Interaction volume radius: 5 \u00c5
Interaction volume height: 50 \u00c5
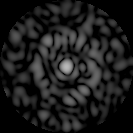
Disorder parameter: 0.8356